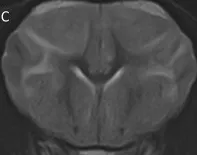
Images of the first MRI study performed at presentation. Transverse, T2W,. , notice the blurring of the cerebral sulci, indicating increased brain volume, and the diffuse increased signal intensity of the white matter, which is also seen in.
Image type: radiology (mri)